Field crop: maize
Growth stage: 2
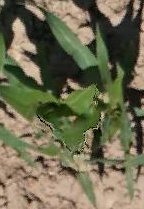
Species: maize